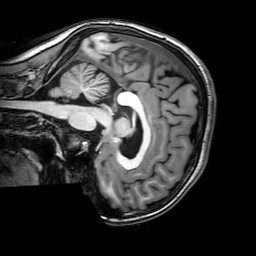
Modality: T1w
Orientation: sagittal
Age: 22
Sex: female
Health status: healthy
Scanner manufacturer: philips
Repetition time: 0.008272 s
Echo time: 0.00381 s